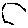
Label: hexagon